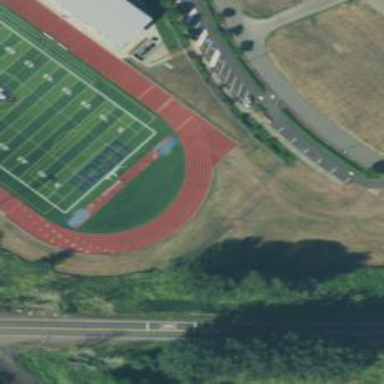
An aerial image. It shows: Track in leisure land.